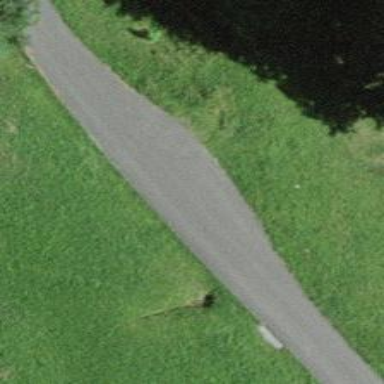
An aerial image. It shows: Passing place on the road.